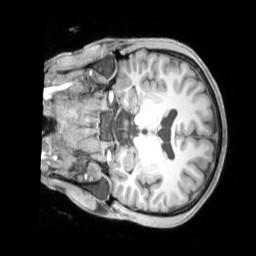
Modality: T1w
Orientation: coronal
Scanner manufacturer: siemens
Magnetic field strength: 3 T
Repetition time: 2.3 s
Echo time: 0.00226 s